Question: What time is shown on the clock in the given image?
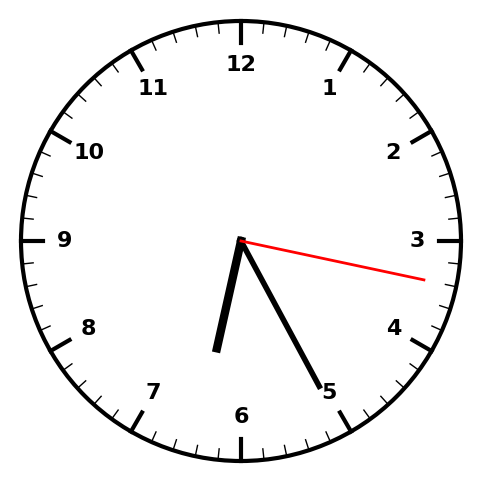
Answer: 06:25:17